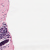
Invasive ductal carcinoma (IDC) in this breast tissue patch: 0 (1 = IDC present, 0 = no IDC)